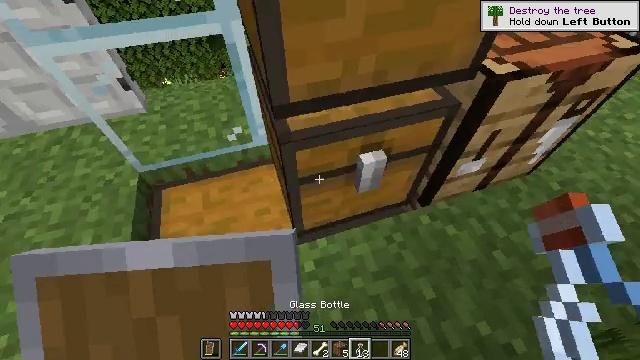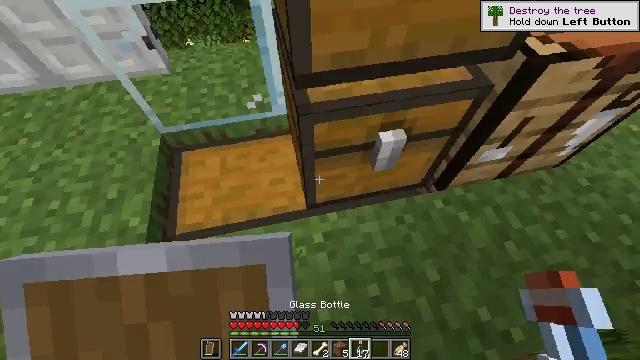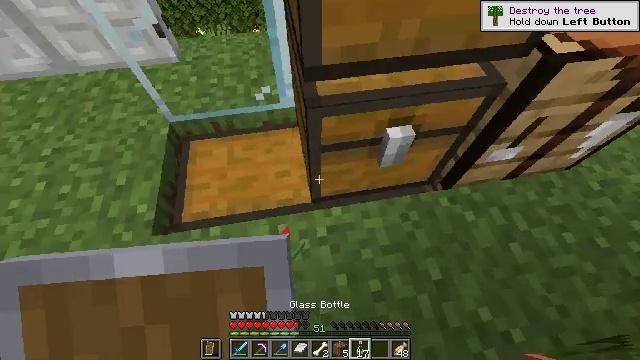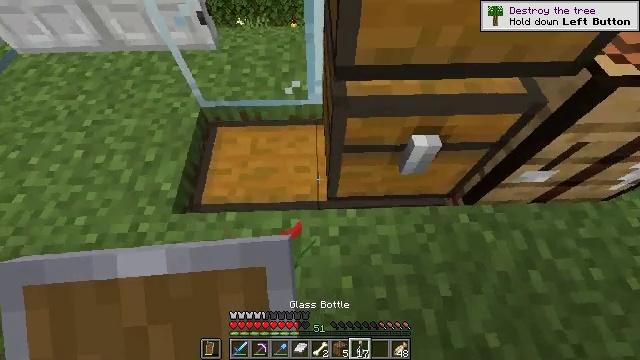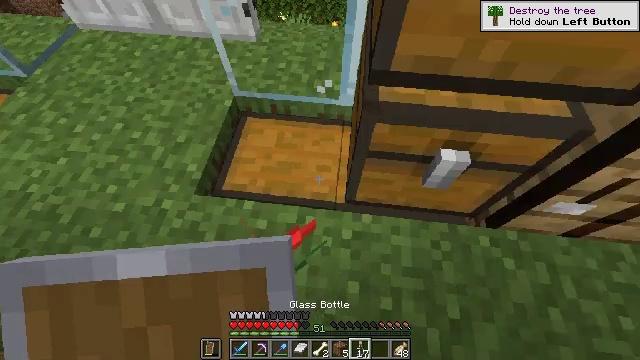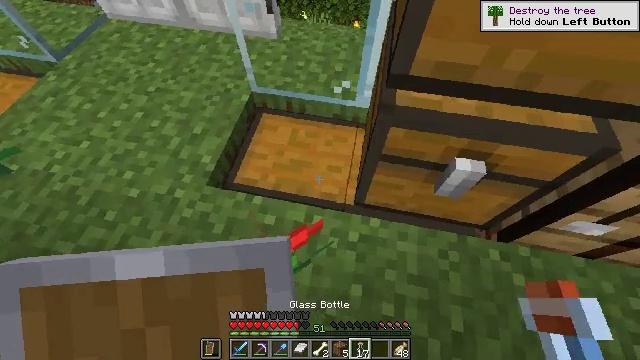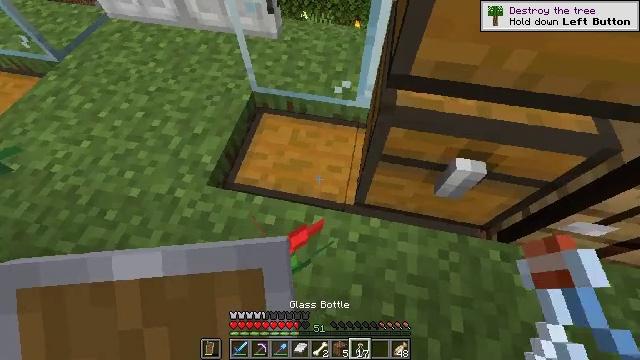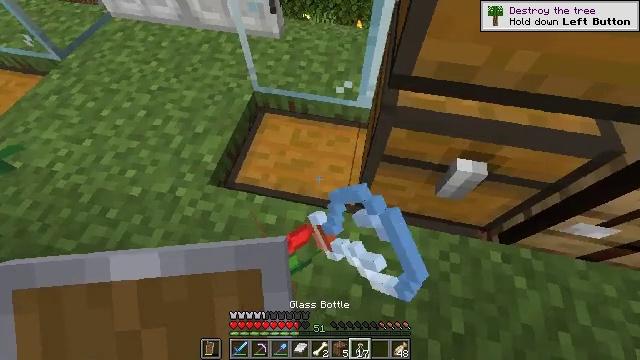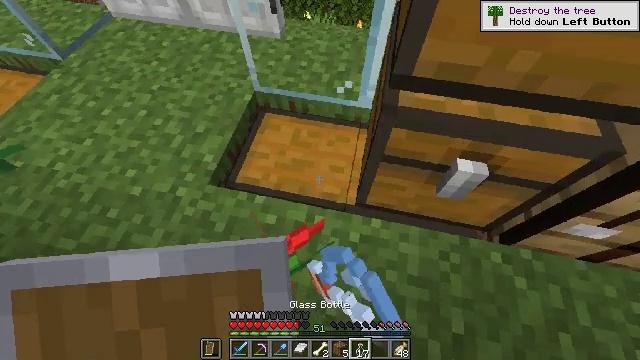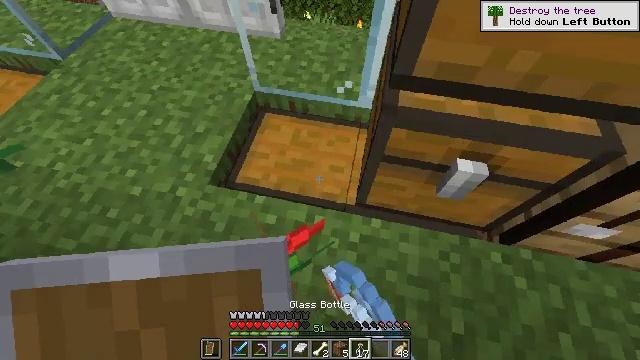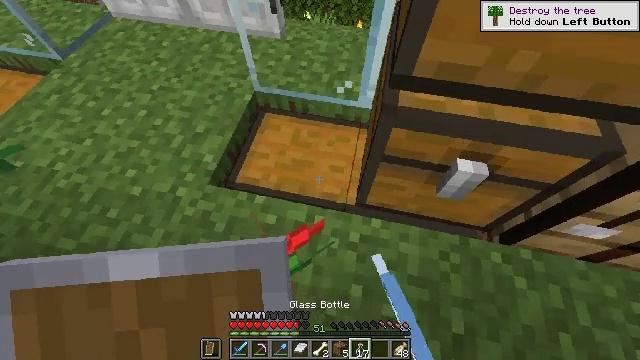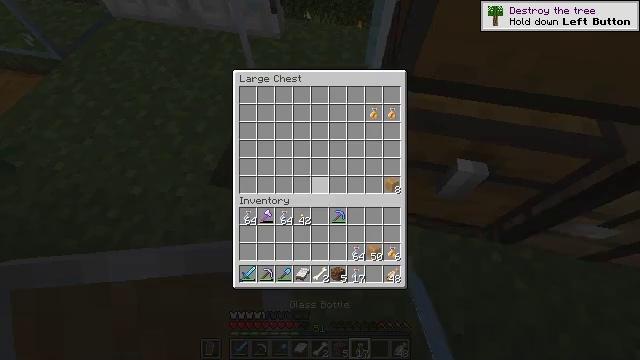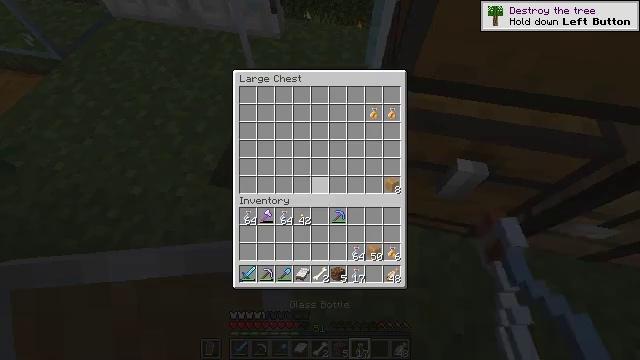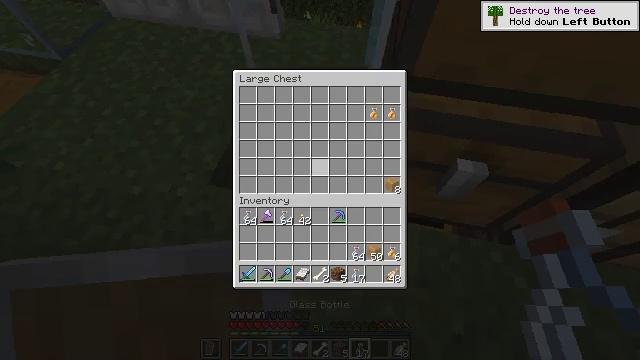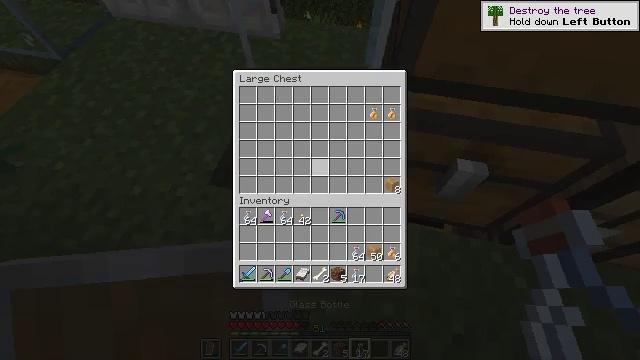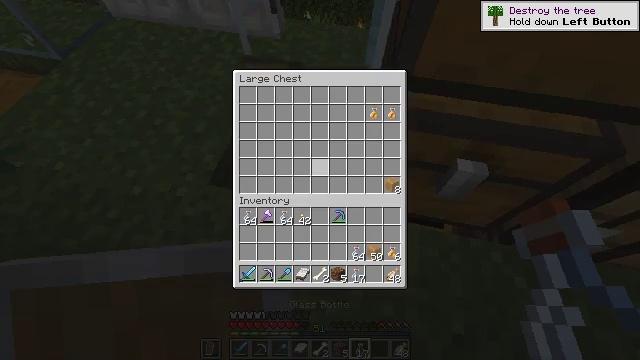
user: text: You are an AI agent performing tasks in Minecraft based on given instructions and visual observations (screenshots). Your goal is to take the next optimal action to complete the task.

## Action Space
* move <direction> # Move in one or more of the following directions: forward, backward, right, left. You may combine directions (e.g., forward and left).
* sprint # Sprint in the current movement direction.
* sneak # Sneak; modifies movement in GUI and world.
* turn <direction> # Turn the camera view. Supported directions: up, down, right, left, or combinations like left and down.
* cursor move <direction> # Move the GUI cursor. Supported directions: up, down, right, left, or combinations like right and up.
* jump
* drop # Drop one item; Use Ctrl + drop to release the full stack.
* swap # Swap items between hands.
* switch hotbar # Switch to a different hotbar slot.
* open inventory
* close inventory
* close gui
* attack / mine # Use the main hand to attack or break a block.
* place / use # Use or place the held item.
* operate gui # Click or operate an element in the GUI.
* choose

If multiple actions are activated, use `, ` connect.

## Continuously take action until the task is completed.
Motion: motion action
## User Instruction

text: Craft a honey block.
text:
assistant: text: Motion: turn left and down
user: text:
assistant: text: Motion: turn left and down
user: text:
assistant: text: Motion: turn left
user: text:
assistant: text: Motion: turn left
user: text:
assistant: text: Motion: turn left
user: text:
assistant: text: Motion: use / place
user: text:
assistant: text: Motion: use / place
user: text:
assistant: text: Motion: use / place
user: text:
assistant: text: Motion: no_op
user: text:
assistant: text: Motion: no_op
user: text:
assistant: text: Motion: open gui
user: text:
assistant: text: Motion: no_op
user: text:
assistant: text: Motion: no_op
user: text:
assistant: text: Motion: no_op
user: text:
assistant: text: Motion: sneak
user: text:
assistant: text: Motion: sneak, cursor move right and up
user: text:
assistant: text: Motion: sneak, cursor move right and up
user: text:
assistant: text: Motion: sneak, cursor move right
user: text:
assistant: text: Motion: sneak
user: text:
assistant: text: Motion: sneak
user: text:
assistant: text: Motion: sneak
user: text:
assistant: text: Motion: sneak
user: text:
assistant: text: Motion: sneak, choose
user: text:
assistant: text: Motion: sneak
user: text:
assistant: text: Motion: sneak, cursor move right
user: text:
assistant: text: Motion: sneak
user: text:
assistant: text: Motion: sneak, choose
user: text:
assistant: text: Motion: sneak, choose
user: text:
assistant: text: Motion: sneak
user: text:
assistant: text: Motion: sneak